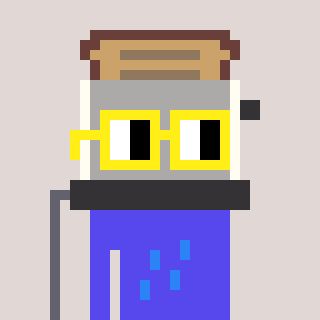
a pixel art character with square yellow glasses, a toaster-shaped head and a computerblue-colored body on a warm background